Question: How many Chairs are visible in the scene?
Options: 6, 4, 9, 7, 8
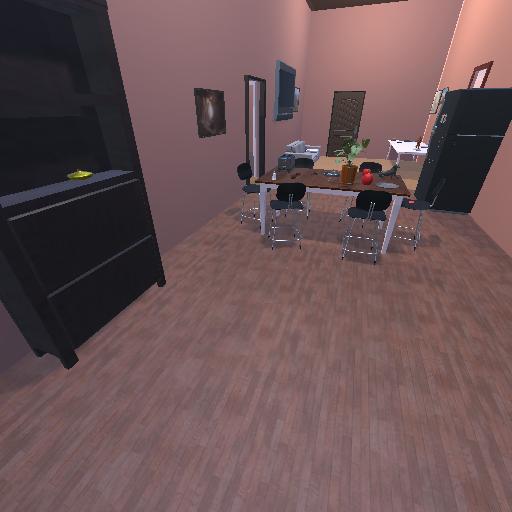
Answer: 6